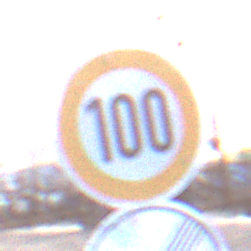
Verkehrszeichen: Geschwindigkeit100
Zusatzzeichen unten: EndeUeberholverbot
Umgebung: Outdoor, Urban
Tageszeit: SunriseSunset
Wetter: Clear
Licht: Natural
Jahreszeit: NotSpecified
Kontrast: MediumContrast